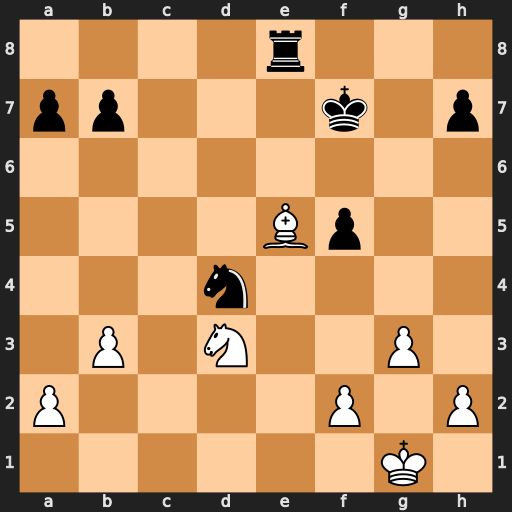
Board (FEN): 4r3/pp3k1p/8/4Bp2/3n4/1P1N2P1/P4P1P/6K1
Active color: w
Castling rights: -
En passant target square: -
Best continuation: Bxd4 Rd8 Ne5+